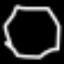
Label: octagon